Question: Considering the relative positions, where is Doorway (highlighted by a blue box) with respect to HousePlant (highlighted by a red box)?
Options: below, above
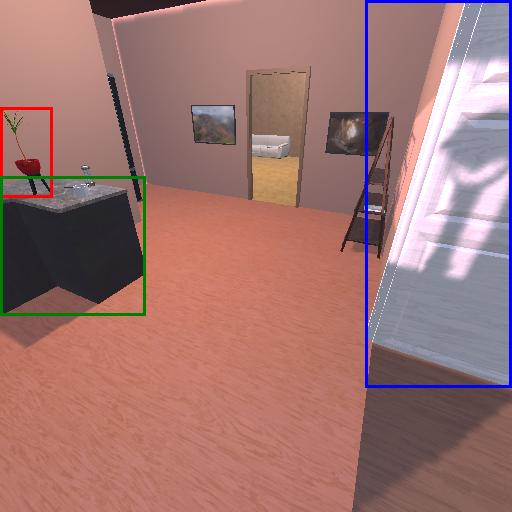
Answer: below